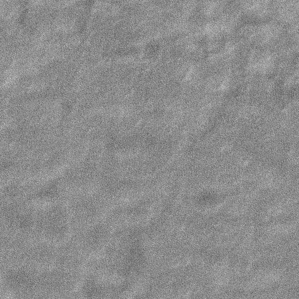
Label: frost